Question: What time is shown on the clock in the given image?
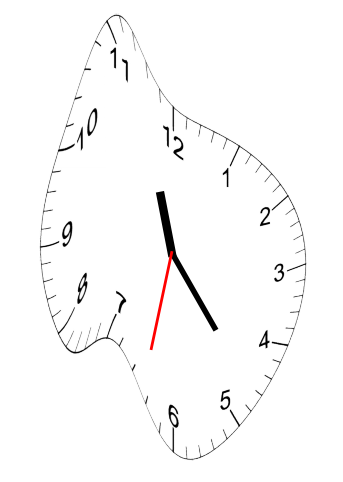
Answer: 11:23:32